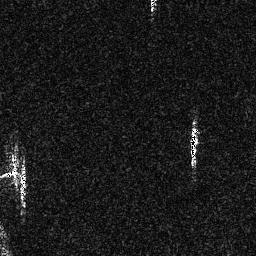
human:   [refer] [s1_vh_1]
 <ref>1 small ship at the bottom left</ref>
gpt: <box>[[6, 62, 10, 80, 0]]</box>